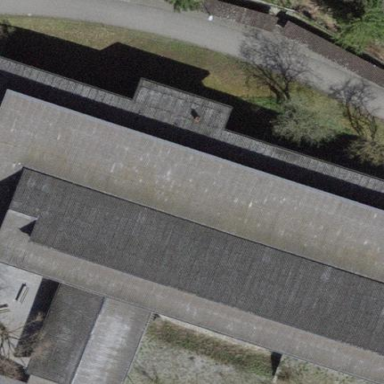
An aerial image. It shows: School building.